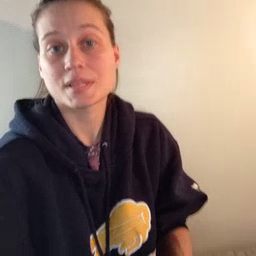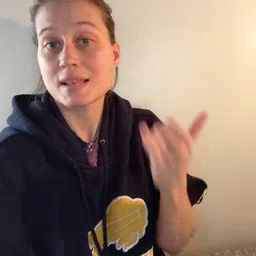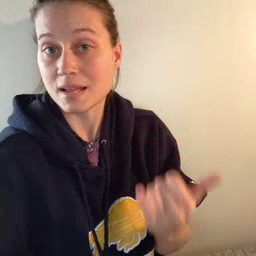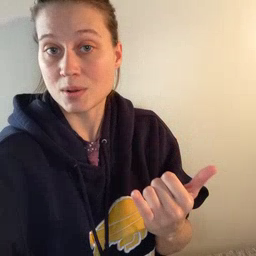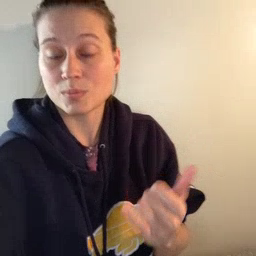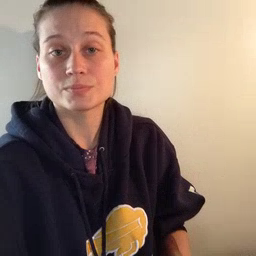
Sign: now